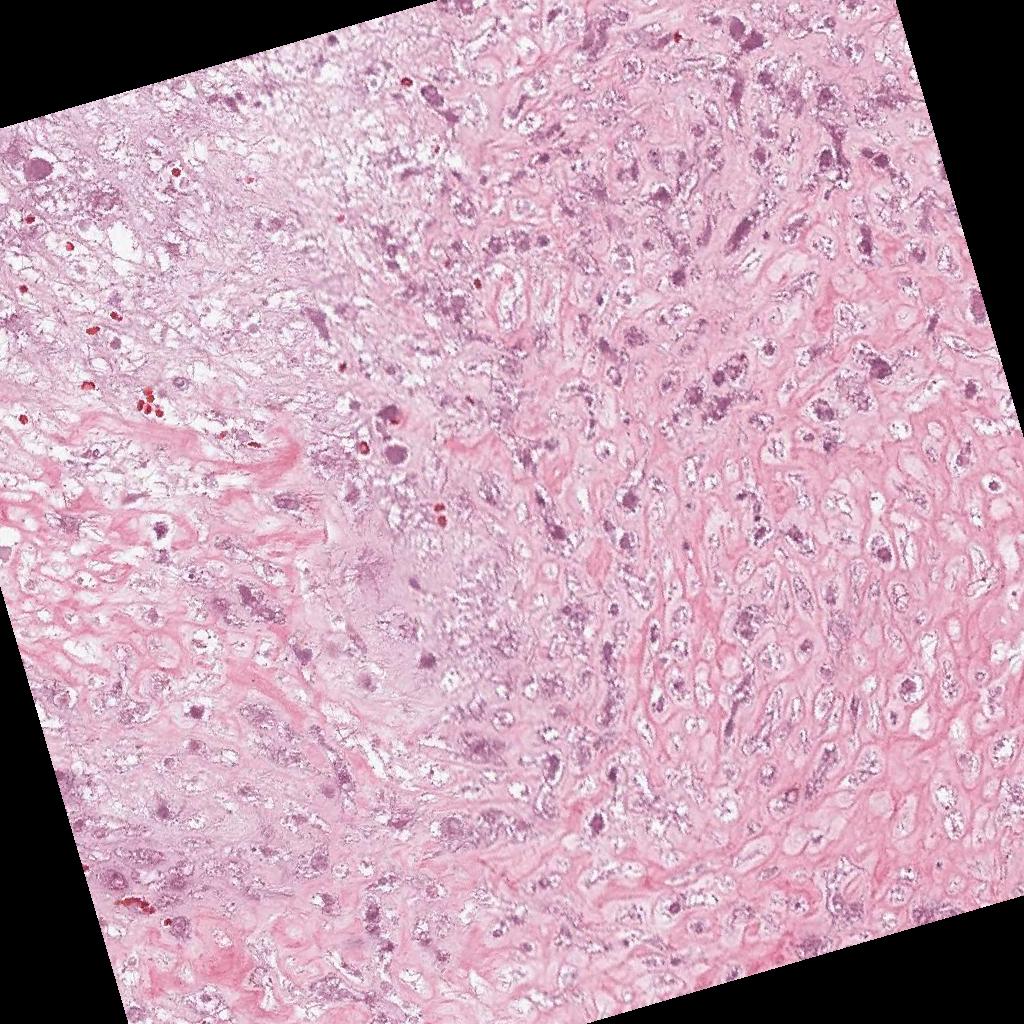
Label: Non-Viable-Tumor